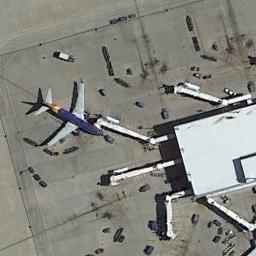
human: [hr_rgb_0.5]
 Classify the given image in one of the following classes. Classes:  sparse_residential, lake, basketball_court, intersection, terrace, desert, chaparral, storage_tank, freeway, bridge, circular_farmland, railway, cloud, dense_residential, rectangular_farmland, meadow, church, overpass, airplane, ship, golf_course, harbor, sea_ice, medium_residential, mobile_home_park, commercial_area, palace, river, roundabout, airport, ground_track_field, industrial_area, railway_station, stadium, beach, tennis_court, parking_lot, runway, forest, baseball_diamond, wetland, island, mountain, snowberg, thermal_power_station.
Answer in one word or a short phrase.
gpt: airplane